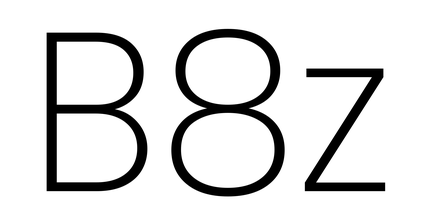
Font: Poppins-ExtraLight